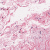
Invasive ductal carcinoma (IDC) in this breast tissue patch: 0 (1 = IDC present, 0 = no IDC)